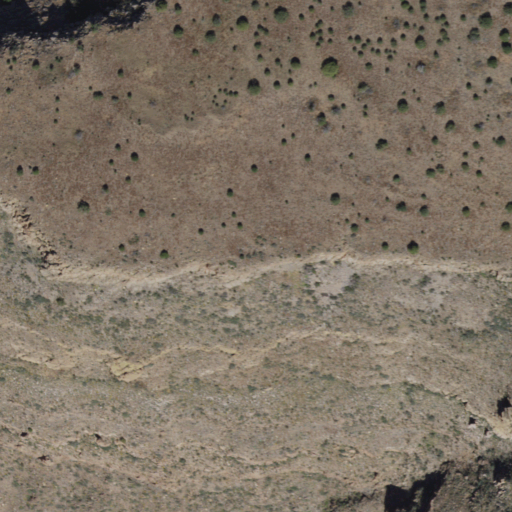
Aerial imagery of mountain in Arizona named Table Mountain containing shrub and evergreen forest